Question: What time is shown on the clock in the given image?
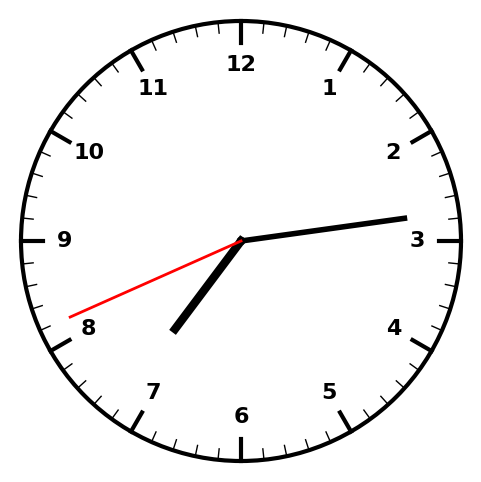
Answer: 07:13:41